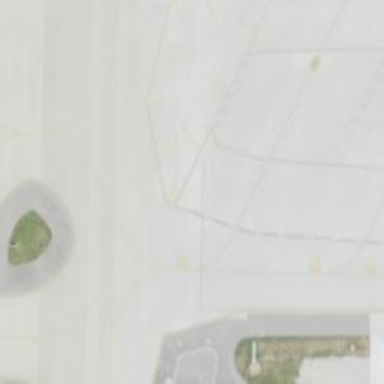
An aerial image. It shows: View of taxiway at the airport.